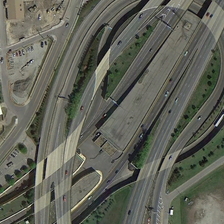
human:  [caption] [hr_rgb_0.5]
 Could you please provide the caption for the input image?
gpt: some sparsely distributed green trees are near a viaduct .

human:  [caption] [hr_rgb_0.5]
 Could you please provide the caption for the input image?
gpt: oasis are in the middle of the land, cars drive on the road .

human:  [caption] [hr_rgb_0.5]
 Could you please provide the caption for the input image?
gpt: surrounded by land and many houses is the ease of the road .

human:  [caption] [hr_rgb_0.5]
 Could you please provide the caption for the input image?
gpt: some sparsely distributed green trees are near a viaduct .

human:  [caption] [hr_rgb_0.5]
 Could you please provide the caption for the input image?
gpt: surrounded by land and many houses is the ease of the road .